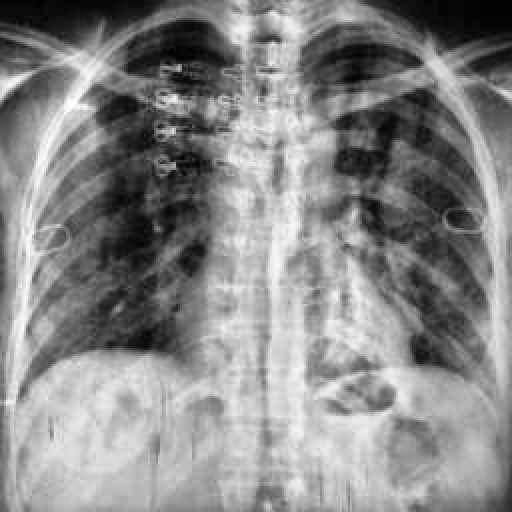
Finding: TUBERCULOSIS